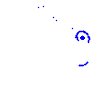
Particle: kaon